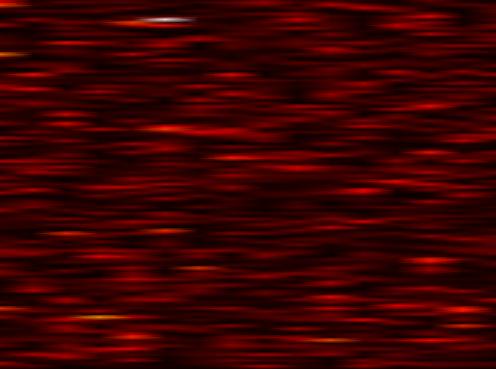
Label: WOLA